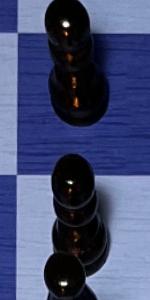
Label: Pawn_Black